Question: The contents from the tinymce editor is to be stored and is to be post with new page creation. How should I proceed?

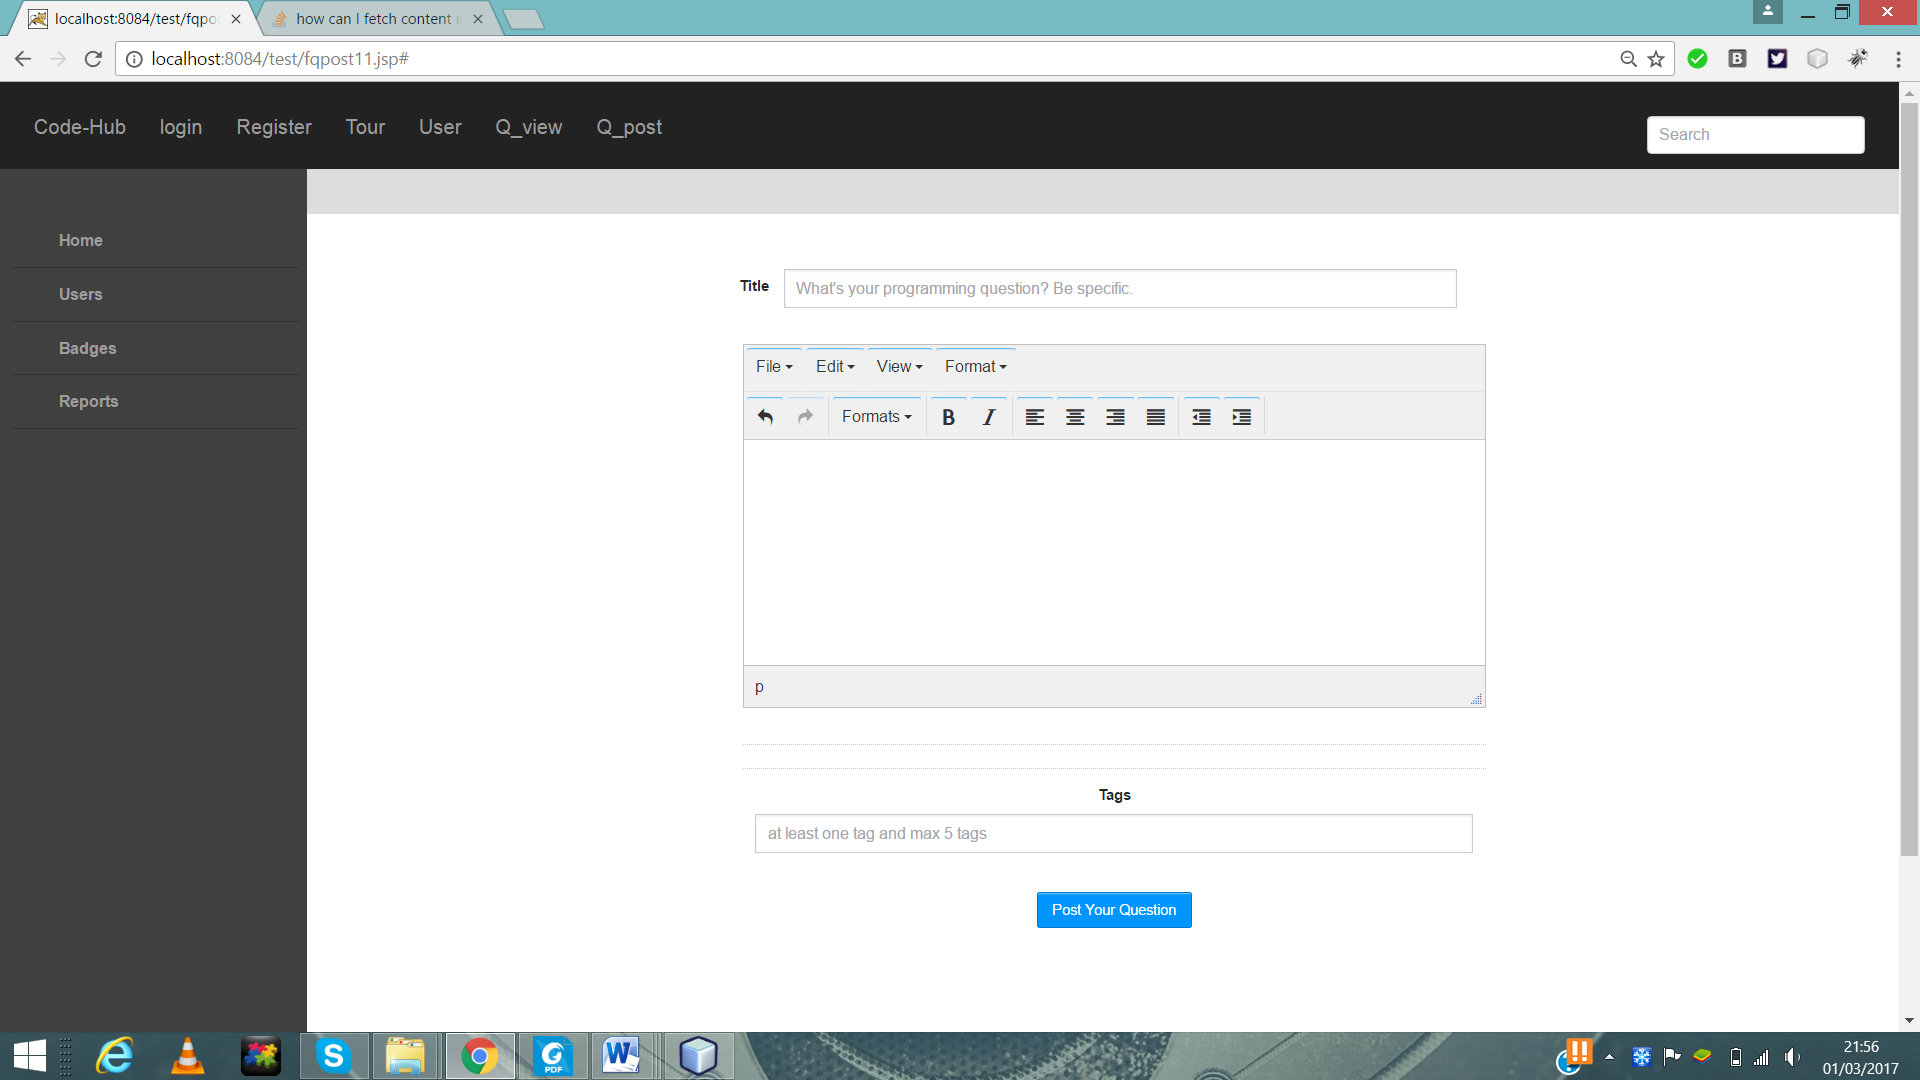
Answer: First, create a form around the textarea which will be initialized with tinymce like the following
'''
<form name="submitForm" method="post" action="saveAction">
<textarea id="mytextarea" name="content">Rich html text here</textarea>
</form>
'''
Second, Create a server side saveAction (servlet) to accept the form request and save the content to the database. The content will be in html format.
Finally, Create a new server side servlet to load the content from the database and pass it to the client for display